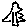
Label: tree